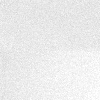
Atmospheric dust classification: dusty